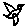
Label: bird